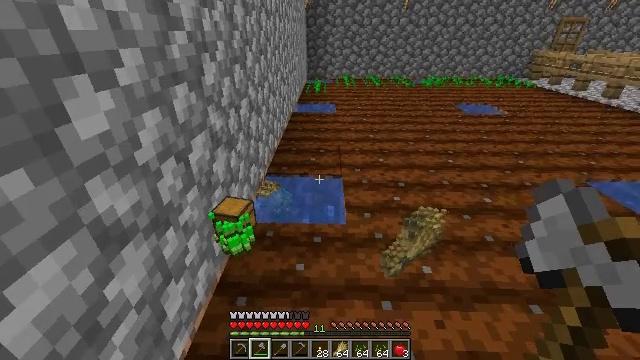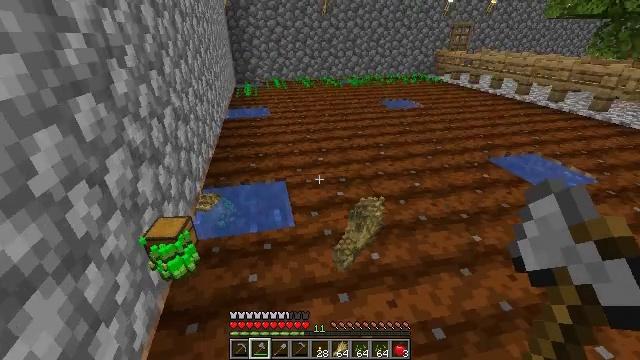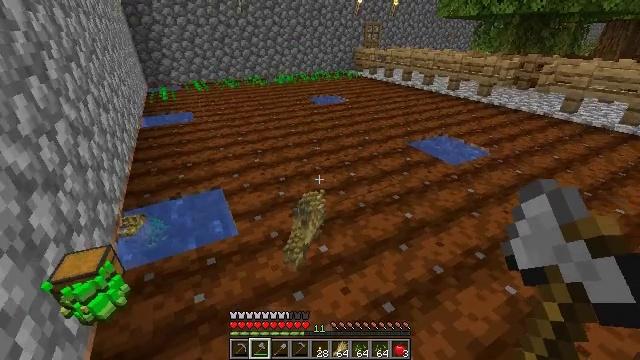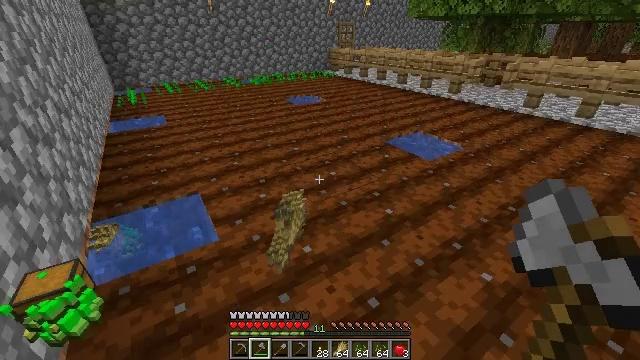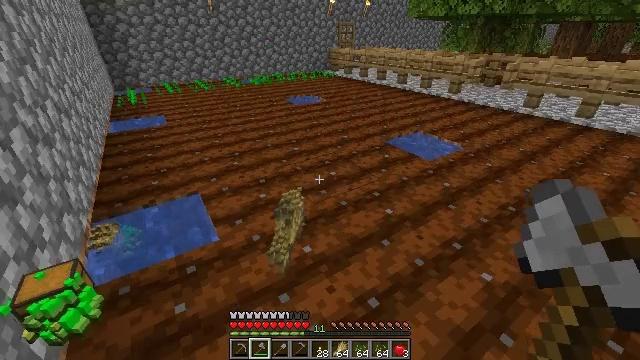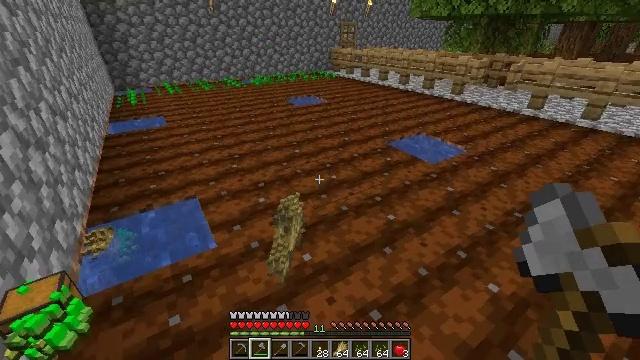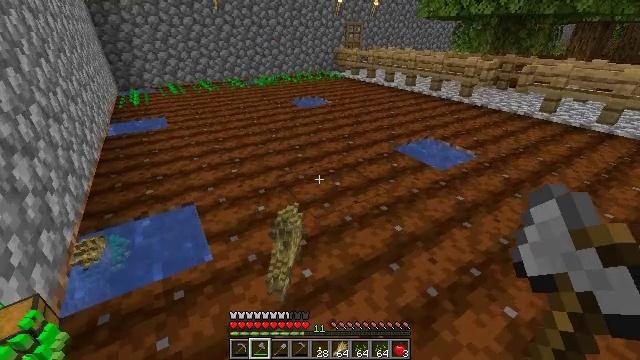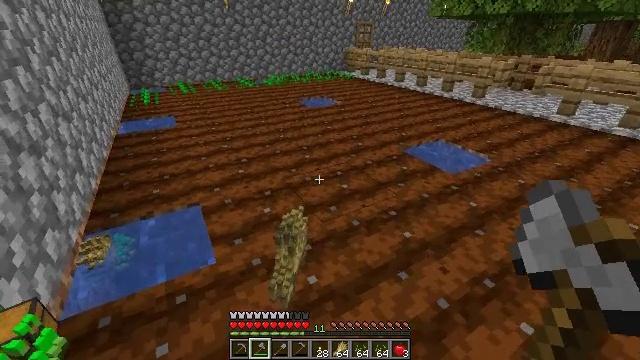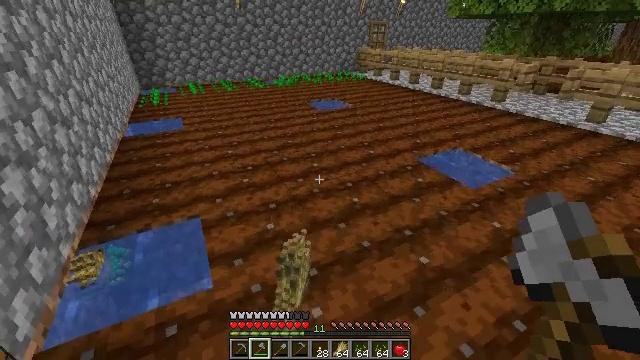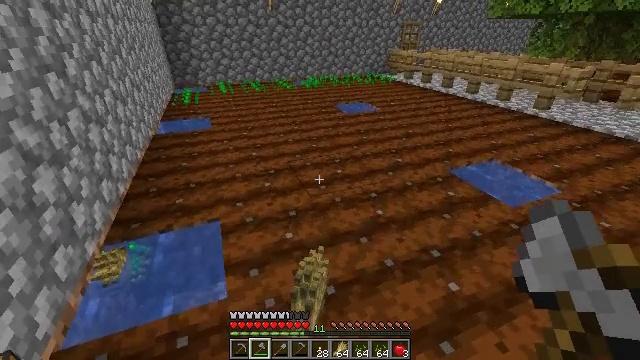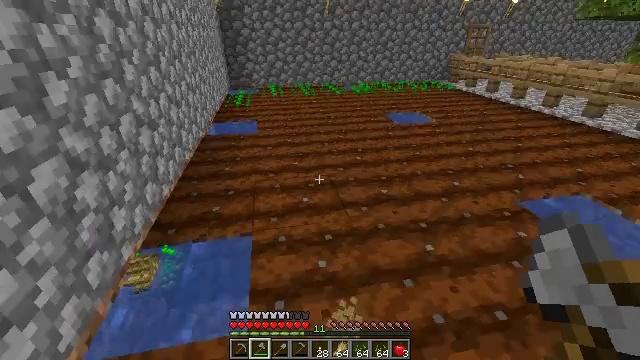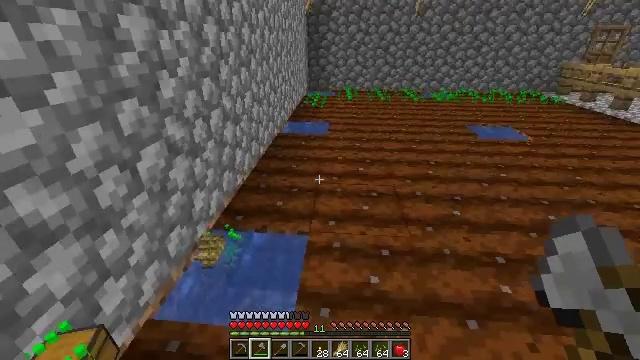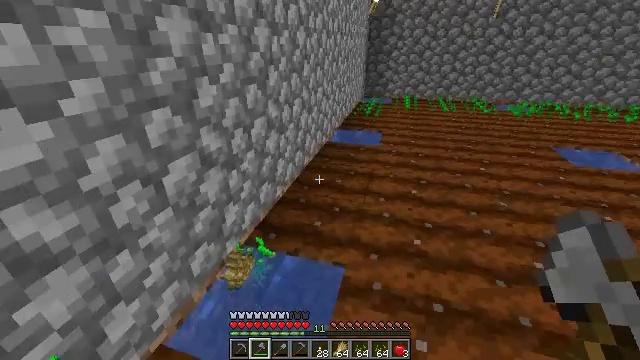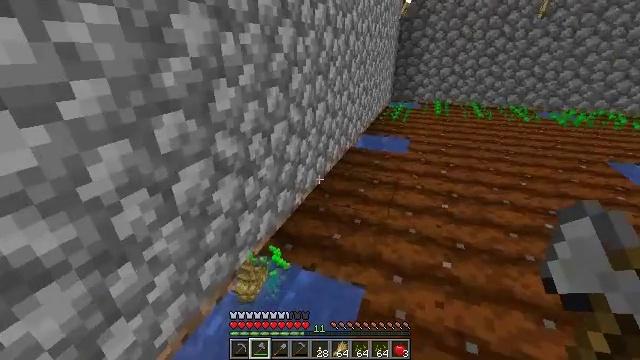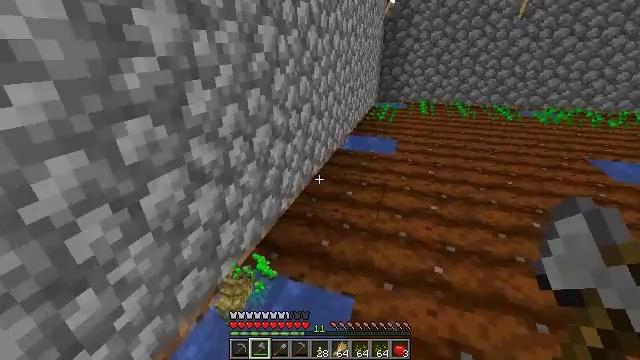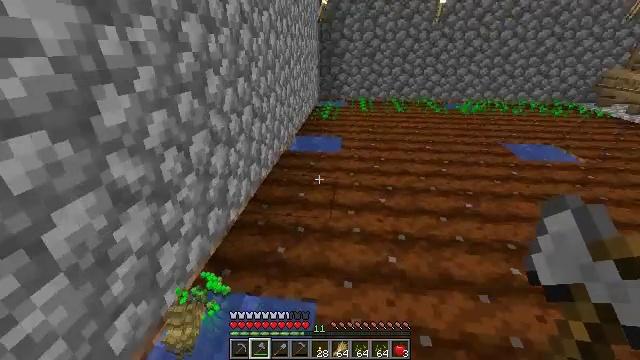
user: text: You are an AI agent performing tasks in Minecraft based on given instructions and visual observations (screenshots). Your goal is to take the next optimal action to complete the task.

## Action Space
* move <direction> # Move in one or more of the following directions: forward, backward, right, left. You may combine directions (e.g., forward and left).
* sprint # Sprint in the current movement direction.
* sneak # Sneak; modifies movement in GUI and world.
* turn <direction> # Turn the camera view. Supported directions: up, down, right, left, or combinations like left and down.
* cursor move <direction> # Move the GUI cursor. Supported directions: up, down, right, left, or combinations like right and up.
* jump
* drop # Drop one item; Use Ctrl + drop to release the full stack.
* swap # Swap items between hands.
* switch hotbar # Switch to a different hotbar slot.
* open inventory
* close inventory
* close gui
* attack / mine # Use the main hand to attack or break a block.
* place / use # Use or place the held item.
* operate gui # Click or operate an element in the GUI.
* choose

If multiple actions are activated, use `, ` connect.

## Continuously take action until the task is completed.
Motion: motion action
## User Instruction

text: Remove wheat from your collection.
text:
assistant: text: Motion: turn right
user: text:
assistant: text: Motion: turn right
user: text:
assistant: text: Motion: turn right
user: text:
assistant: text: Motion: no_op
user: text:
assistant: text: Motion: move forward
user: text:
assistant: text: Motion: move forward, turn left
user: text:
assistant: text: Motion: move forward, turn left
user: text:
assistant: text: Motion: move forward, turn left
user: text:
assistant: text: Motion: move forward, turn left
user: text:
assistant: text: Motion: move forward, turn left
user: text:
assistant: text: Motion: move forward, turn left
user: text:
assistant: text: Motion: move forward, turn left
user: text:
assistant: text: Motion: move forward, turn left
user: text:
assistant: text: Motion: turn right
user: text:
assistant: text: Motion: turn right
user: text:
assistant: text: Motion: turn right
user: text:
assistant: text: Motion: turn right
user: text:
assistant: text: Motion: turn right and down
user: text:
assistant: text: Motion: turn right and down
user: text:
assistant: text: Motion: no_op
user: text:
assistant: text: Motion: no_op
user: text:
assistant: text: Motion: no_op
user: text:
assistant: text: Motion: turn left
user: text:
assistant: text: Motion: turn left
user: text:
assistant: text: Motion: turn left and down
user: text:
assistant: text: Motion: turn left
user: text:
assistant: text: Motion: turn left
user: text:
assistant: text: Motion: turn left
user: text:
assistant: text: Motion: no_op
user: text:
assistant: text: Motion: no_op